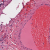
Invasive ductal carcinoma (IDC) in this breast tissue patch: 1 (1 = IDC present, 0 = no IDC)